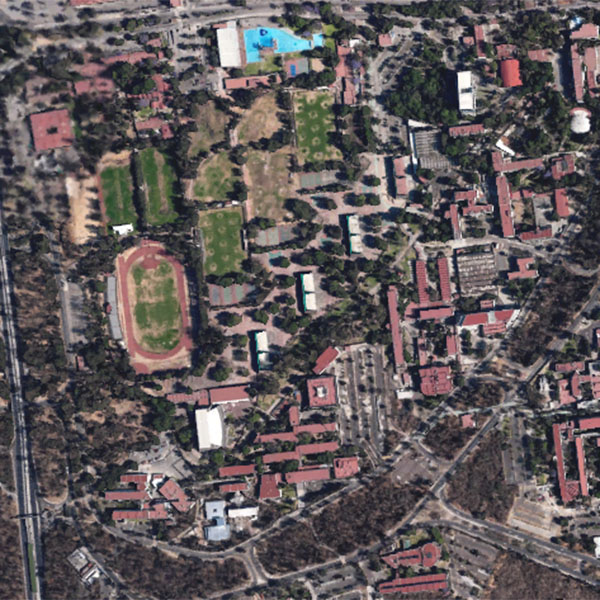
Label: School